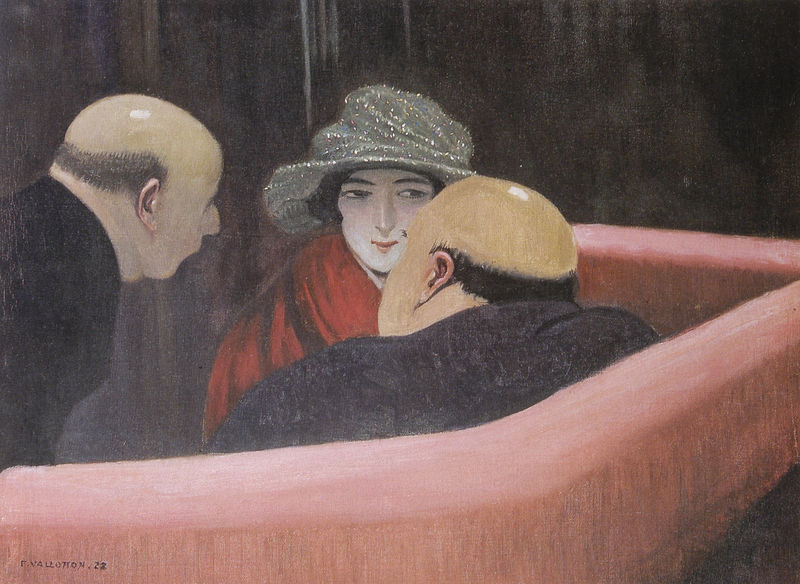
Titel: La chaste Suzanne, Die keusche Susanne
Künstler: Félix Vallotton
Standort: Lausanne
Institution: Musée Cantonal des Beaux-Arts
Schlagwörter: dunkel, gemälde, gruppe, kopf, mann, umhang, menschen, sitzen, braun, frau, grau, hut, kleid, mund, männer, nase, ohr, paris, profil, raum, reden, rücken, schwarz, szene, unterhalten, zimmer, blick, dame, rot, gesellschaft, gespräch, herren, anzug, wand, augen, gesicht, silber, vorhang, spiegelung, haare, mantel, drei, perlen, rosa, schultern, genre, lächeln, vallotton, sofa, lehne, geschäft, unterhaltung, bank, französisch, hat, men, red, white, black, conversation, lady, meeting, painting, talk, woman, glanz, glatze, pink, glänzen, schimmer, glitzer, glatzen, glitzerhut, logal, restaurant, sitzecke, hinten, treffen, silver, bleich, purple, solber, smile, zuhören, cloak, bald, balding, shiny, monks, frau mit hut, verschmitzt, nutte, interesse, lips, pale, dilber, mafia, frankfreich, indoors, sly, night scene, booth, baldness, eyelash, woman in red, ohrohren, three subjects, indoor scene, intrigue, bleiche frau